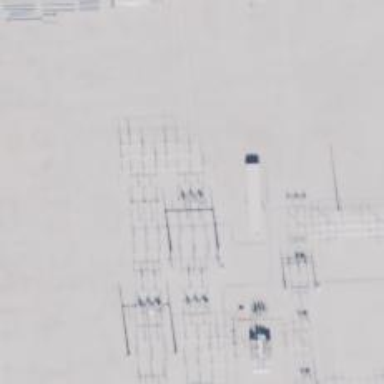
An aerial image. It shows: Switch used for power control.